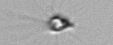
Label: Calciopappus